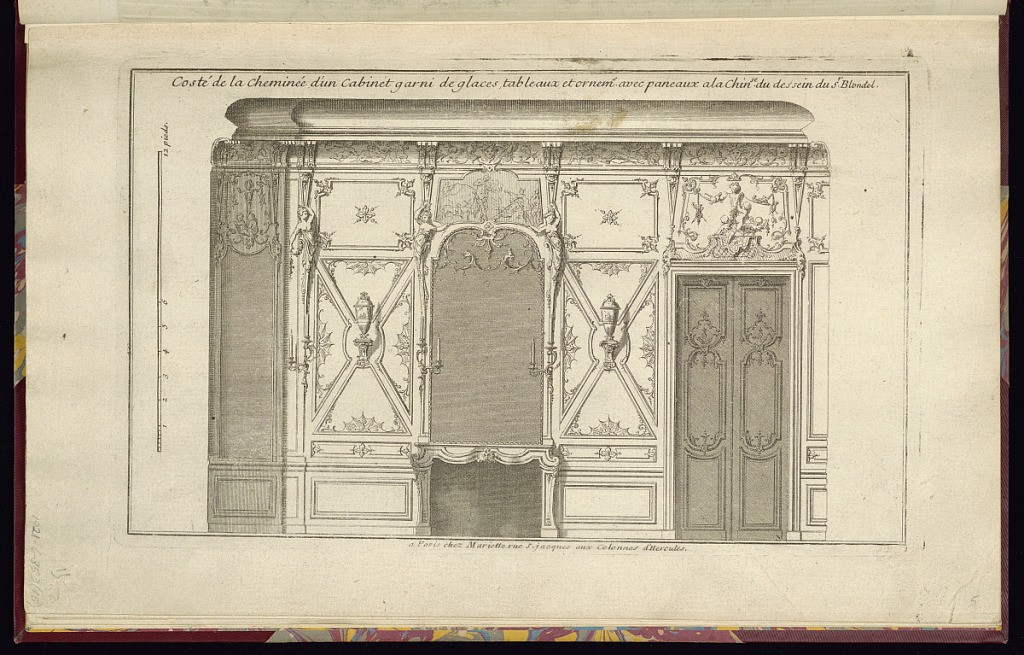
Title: Costé de la Cheminée d’un Cabinet garni de glaces tableaux et ornems. avec paneaux a la Chinse. du dessein du Sr. Blondel
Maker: Jacques-François Blondel, French, 1705–1774
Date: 1725–40
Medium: Etching and engraving on laid paper
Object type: Print
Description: Design for an interior wall elevation featuring a chimney piece with a mirror above, paneling and a set of double doors to the left. The paneling is decorated with chinoiserie (in the Chinese style) and grotesque motifs with rosettes, fleurons, rinceaux, beading, scrolling leaves, masks, dragons, webbing, putti, terminal figures, and herms. The cornice level, over mirror and overdoor panels are highly decorative with ornament and figures. The two panels flanking the chimney piece feature central brackets with lidded vases displayed. There is a scale along the left side of the design. The plate is titled, signed, and numbered. The decoration is similar to another plate in this album - 1921-6-353-17.